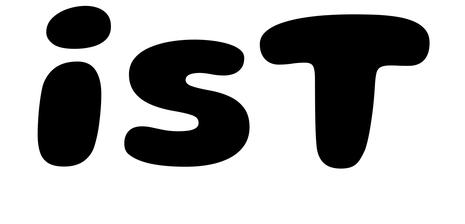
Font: Gluten_Bold